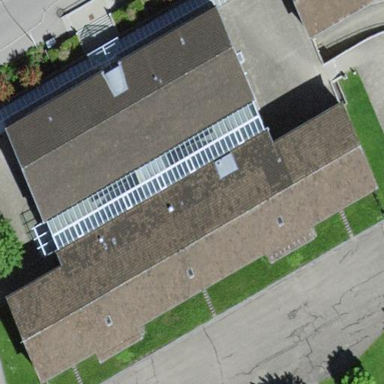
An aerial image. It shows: School building.